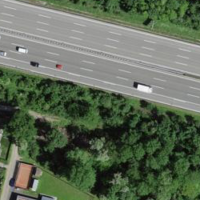
EUNIS habitat code: 57
Species observed at this site:
Juglans regia
Rubus ulmifolius
Fraxinus excelsior